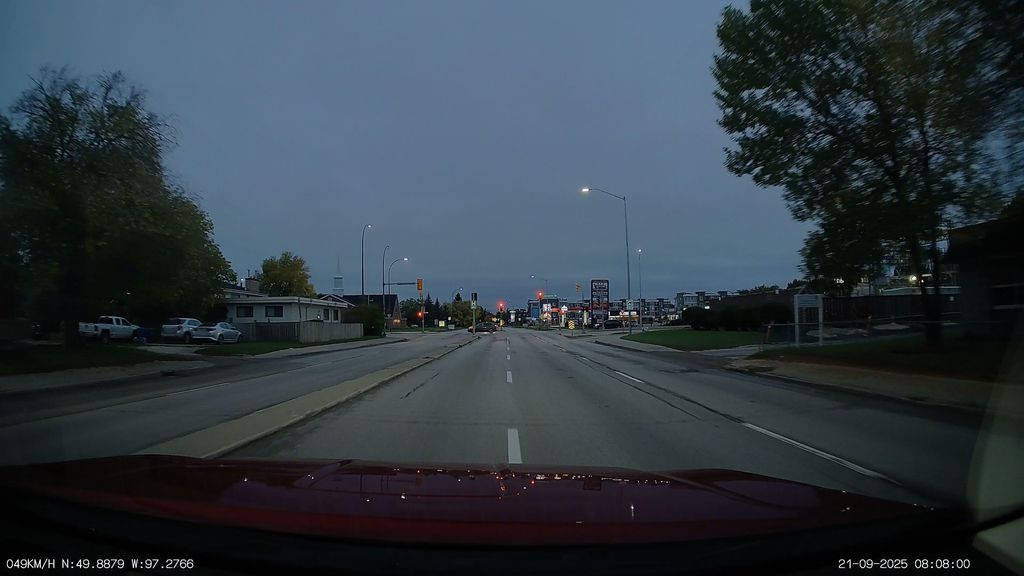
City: winnipeg